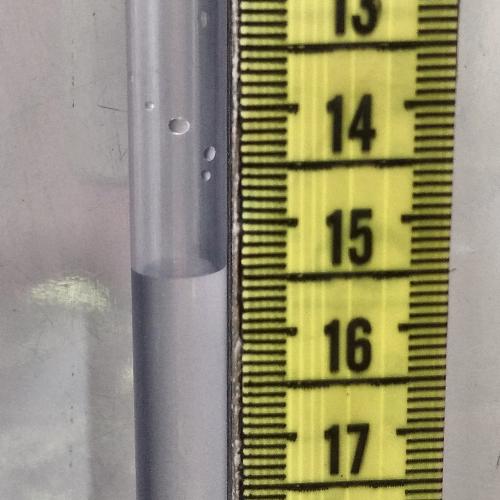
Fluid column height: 15.4 cm